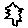
Label: tree